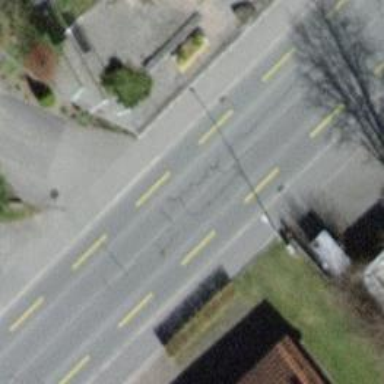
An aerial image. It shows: Secondary road with asphalt surface.